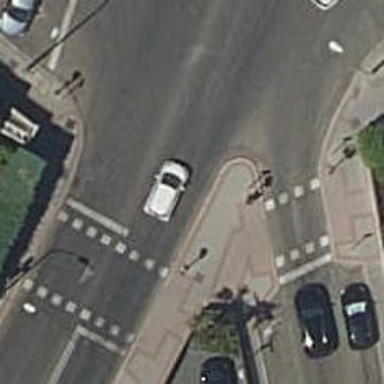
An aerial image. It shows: Crossing on the footway with traffic signals.